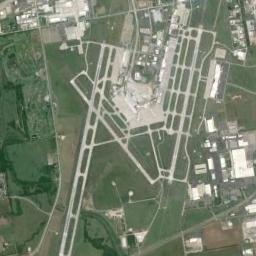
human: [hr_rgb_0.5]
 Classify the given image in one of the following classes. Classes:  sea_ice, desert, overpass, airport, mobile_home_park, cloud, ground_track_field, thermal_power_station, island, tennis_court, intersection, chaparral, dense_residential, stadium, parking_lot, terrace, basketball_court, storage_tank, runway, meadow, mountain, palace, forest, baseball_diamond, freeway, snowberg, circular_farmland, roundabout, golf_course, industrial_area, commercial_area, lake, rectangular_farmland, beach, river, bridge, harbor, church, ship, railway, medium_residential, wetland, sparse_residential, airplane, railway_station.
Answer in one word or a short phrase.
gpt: airport